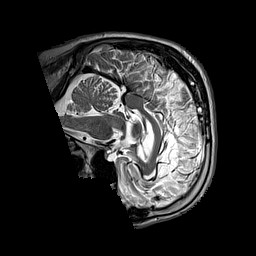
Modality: T2w
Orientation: sagittal
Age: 45
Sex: male
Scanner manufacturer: siemens
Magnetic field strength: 3 T
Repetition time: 3.2 s
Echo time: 0.212 s